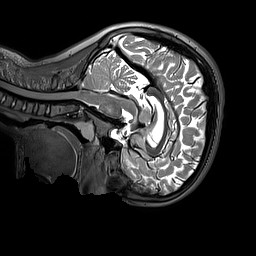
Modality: T2w
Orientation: sagittal
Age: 9
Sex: female
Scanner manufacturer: siemens
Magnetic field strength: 3 T
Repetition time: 3.2 s
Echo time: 0.408 s